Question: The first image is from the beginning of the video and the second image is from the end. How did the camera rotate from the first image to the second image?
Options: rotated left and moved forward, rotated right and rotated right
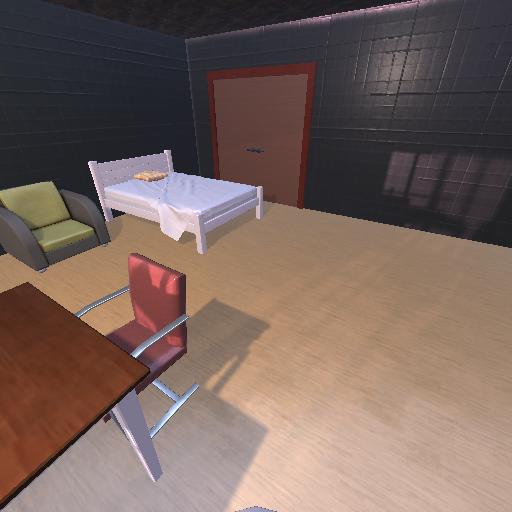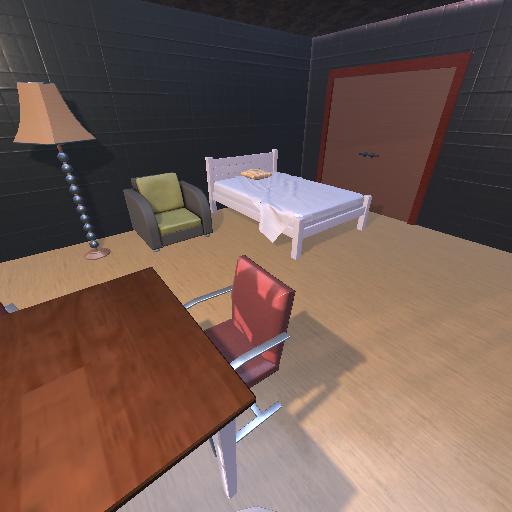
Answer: rotated left and moved forward